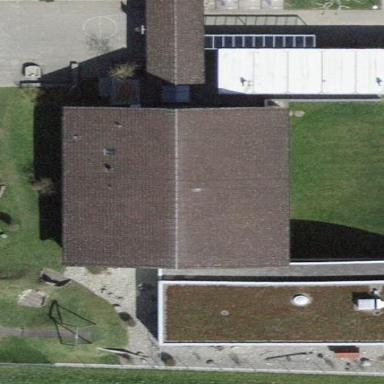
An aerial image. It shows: School building.